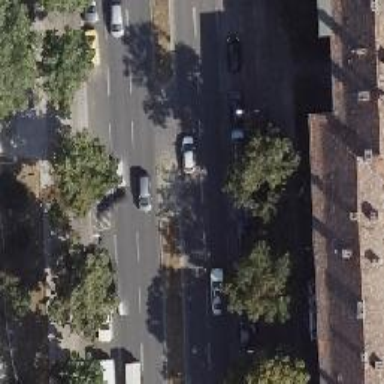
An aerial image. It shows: Footway located on traffic island.